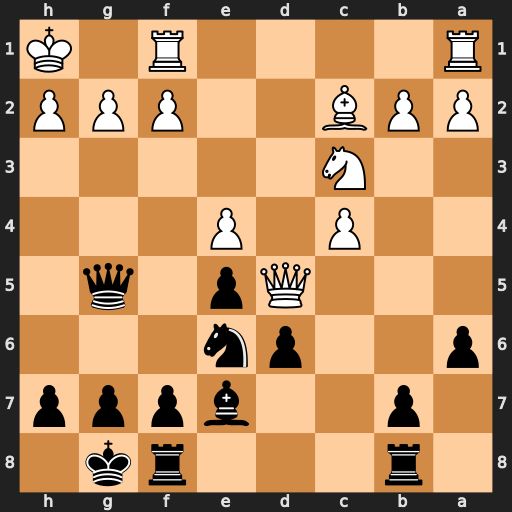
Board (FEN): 1r3rk1/1p2bppp/p2pn3/3Qp1q1/2P1P3/2N5/PPB2PPP/R4R1K
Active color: b
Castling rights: -
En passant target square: -
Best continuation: Nf4 g3 Nxd5